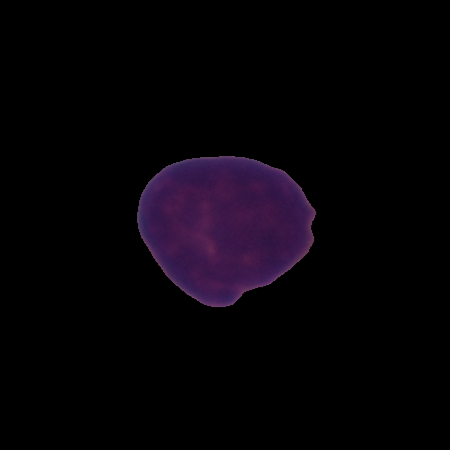
Label: healthy